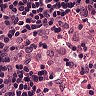
Metastatic tissue present: no